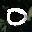
Label: 0